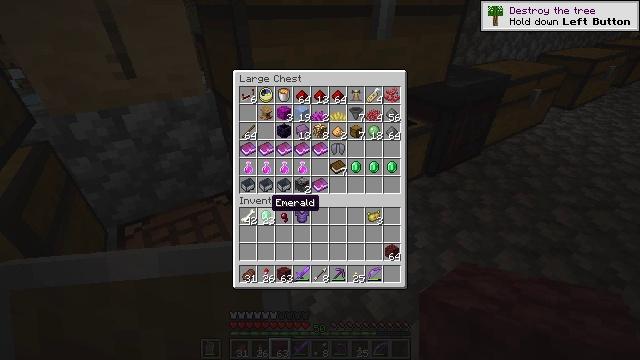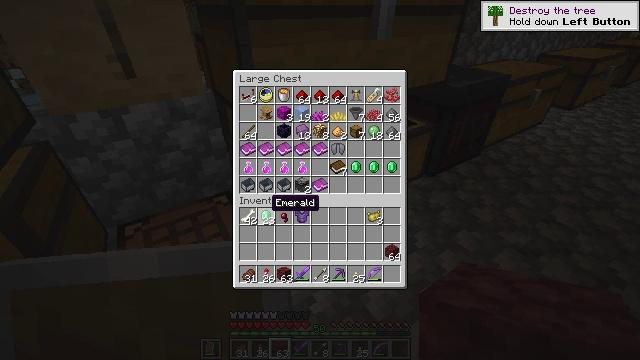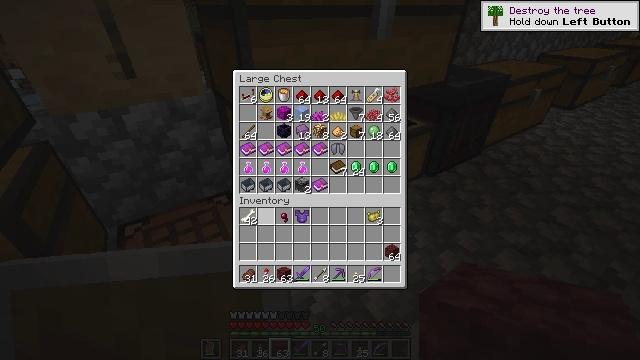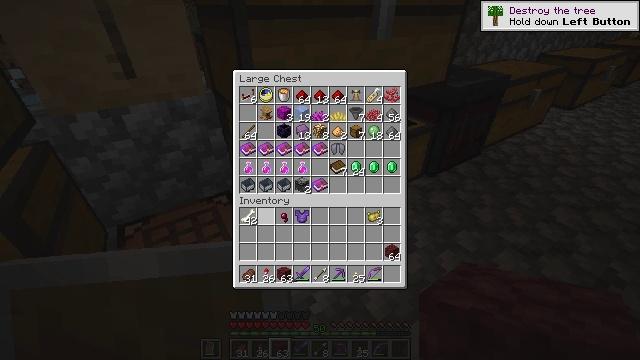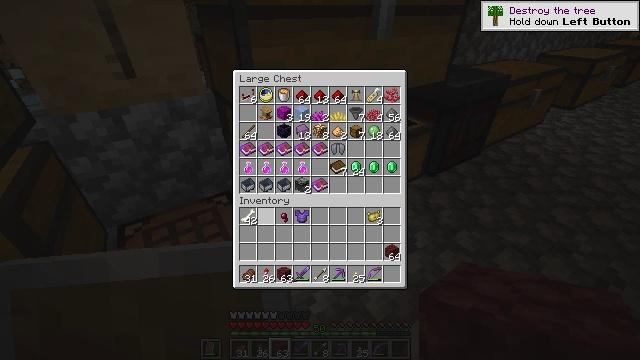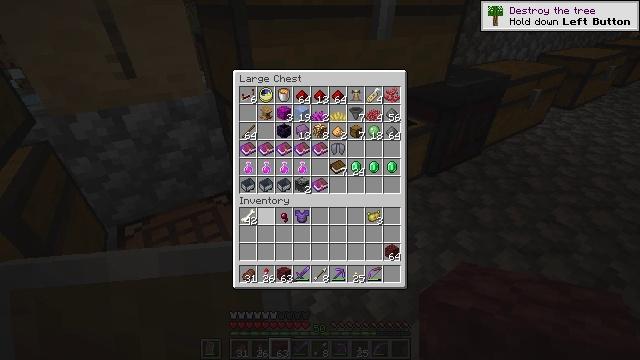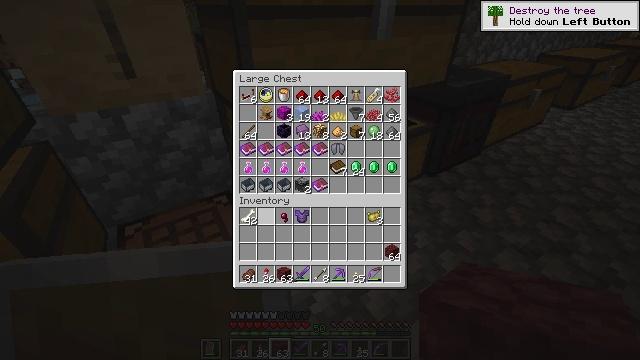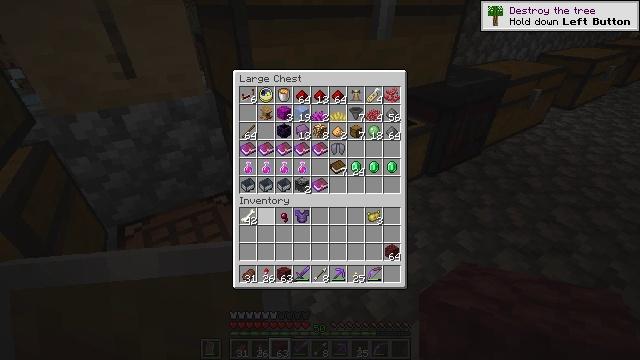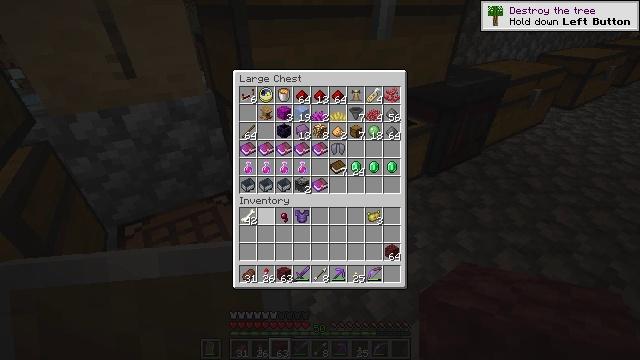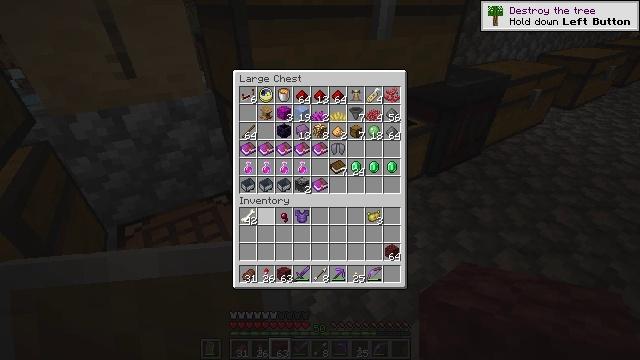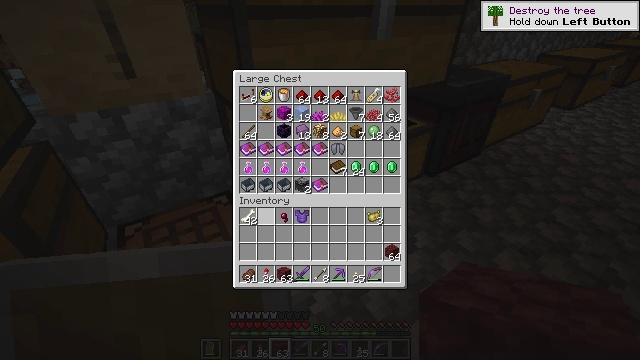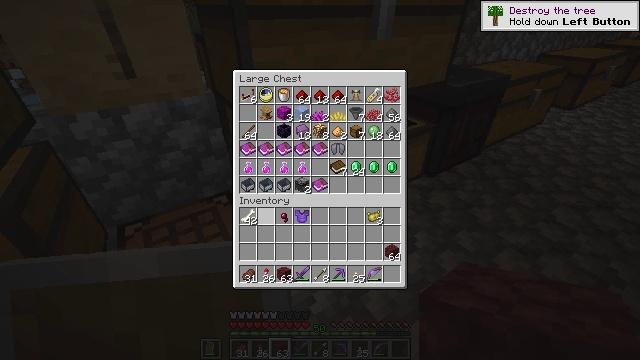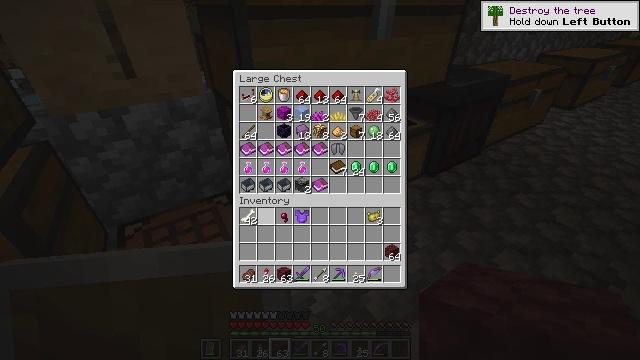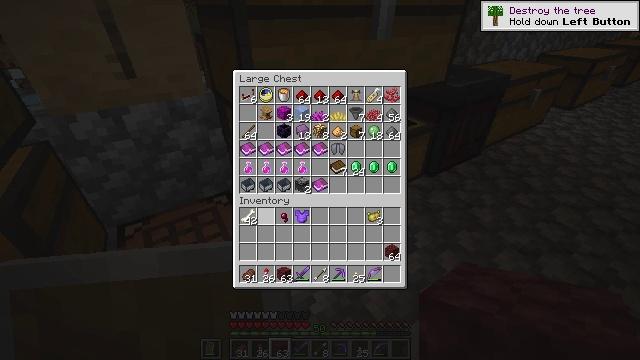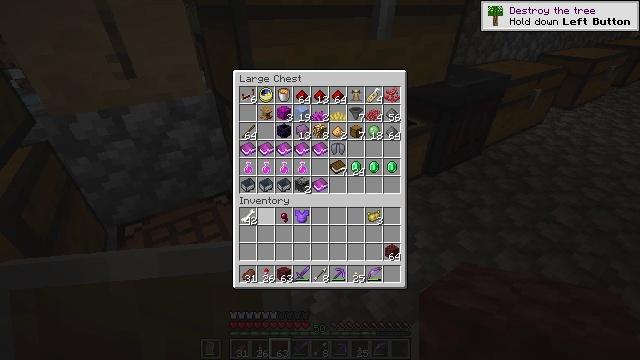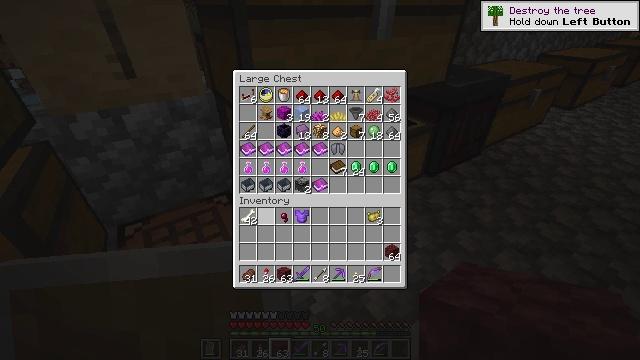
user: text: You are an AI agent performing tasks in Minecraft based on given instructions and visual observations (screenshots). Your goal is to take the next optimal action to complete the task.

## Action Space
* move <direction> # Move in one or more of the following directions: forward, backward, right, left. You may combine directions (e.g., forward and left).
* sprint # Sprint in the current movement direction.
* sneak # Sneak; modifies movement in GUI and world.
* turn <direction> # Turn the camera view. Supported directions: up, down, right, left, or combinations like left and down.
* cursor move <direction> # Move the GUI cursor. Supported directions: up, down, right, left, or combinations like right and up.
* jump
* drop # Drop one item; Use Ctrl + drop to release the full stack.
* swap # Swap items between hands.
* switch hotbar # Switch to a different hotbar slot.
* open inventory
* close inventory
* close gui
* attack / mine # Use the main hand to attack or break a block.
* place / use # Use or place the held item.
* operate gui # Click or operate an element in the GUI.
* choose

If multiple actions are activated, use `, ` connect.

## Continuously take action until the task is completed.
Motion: motion action
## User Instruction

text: Open the crafting table to craft a slime block.
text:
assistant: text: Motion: sneak
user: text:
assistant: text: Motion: sneak, use / place
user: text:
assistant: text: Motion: sneak, use / place
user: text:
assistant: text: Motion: sneak
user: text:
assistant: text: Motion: sneak
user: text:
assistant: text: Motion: sneak
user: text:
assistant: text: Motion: no_op
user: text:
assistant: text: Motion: no_op
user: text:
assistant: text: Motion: no_op
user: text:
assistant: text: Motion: no_op
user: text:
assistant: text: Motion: no_op
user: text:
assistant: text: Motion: no_op
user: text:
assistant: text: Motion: no_op
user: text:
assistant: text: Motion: no_op
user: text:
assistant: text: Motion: no_op
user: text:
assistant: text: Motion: no_op
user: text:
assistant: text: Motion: no_op
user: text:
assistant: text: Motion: no_op
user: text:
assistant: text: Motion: no_op
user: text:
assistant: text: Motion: no_op
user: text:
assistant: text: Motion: no_op
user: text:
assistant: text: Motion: no_op
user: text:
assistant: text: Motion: no_op
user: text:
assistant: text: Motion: no_op
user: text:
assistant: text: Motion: no_op
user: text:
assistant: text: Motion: no_op
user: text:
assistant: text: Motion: no_op
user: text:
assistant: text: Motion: no_op
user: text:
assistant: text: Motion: no_op
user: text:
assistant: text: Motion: no_op